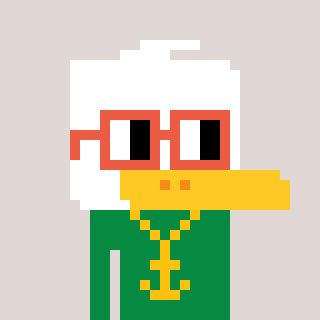
a pixel art character with square orange glasses, a duck-shaped head and a green-colored body on a warm background